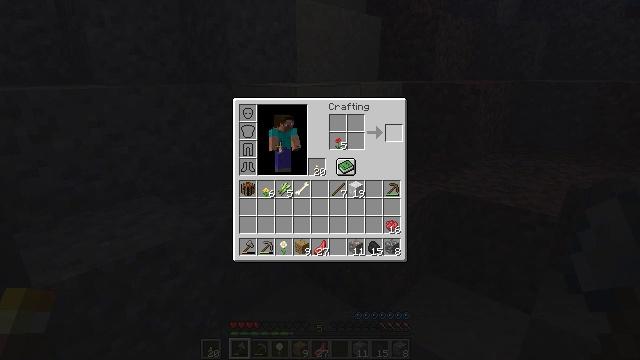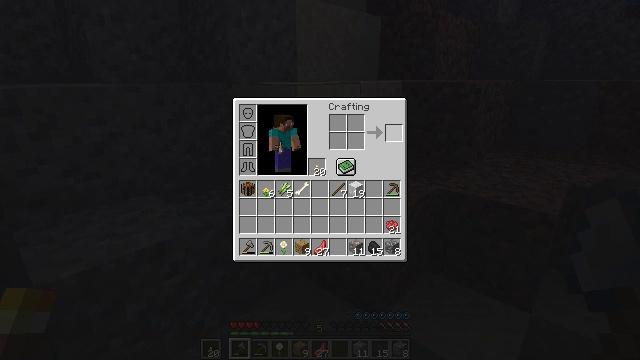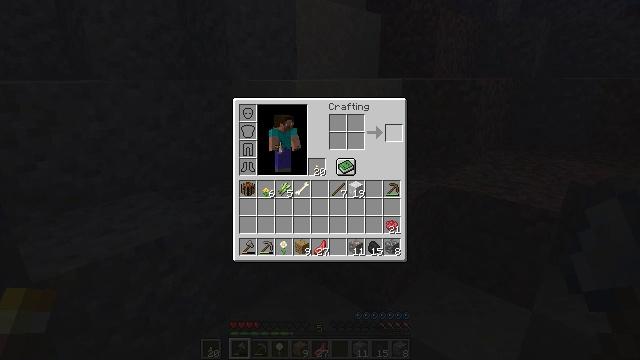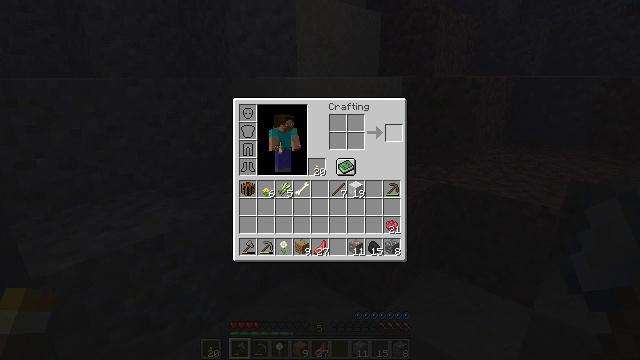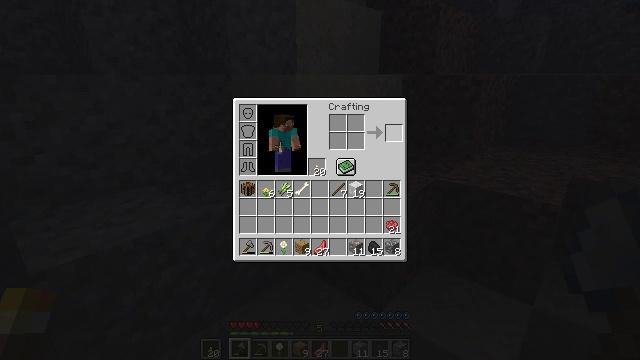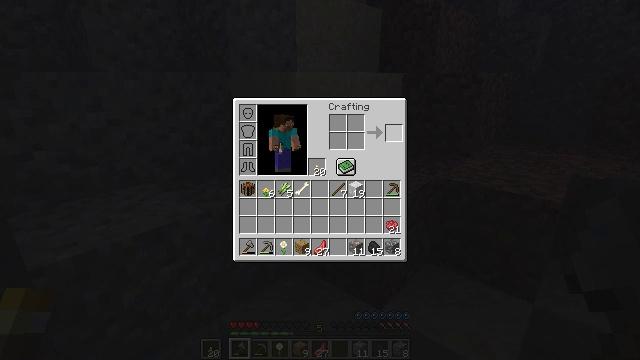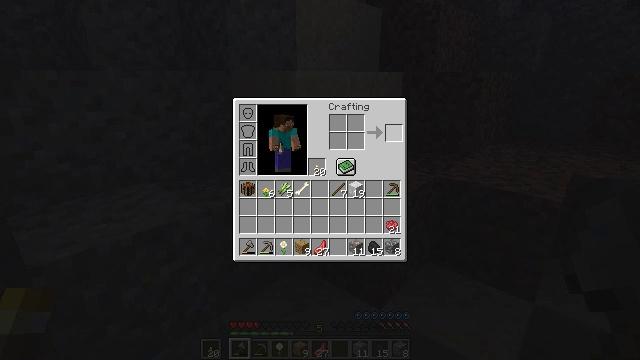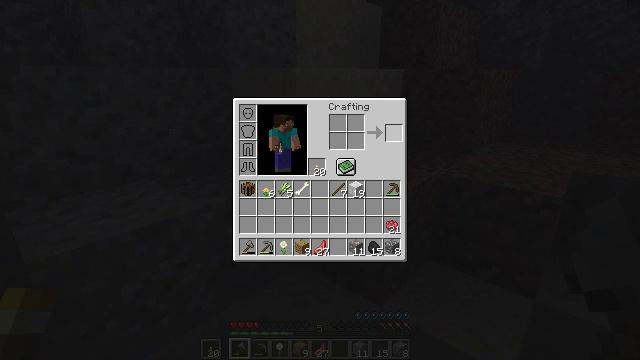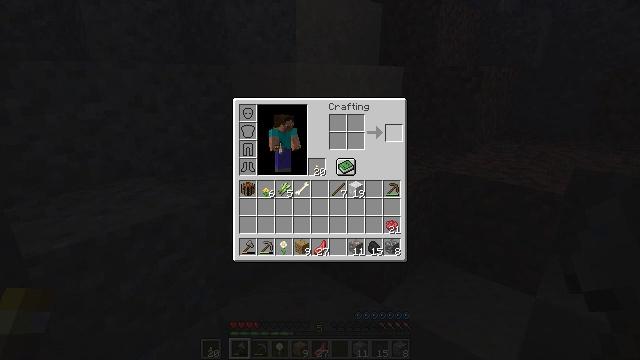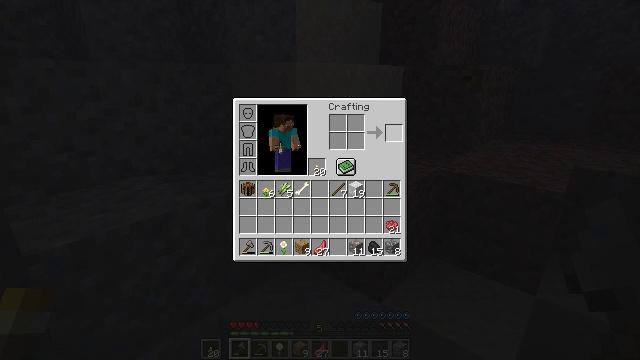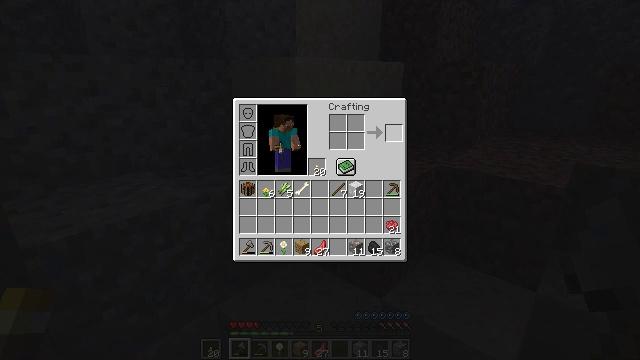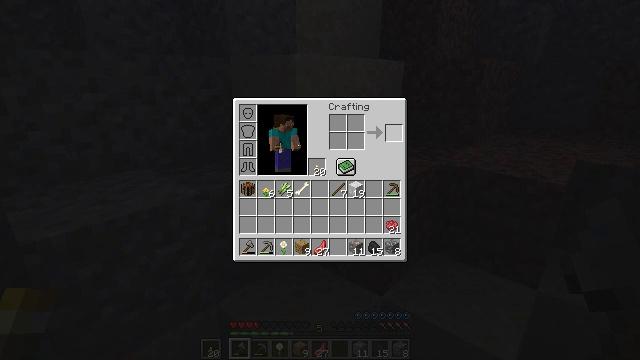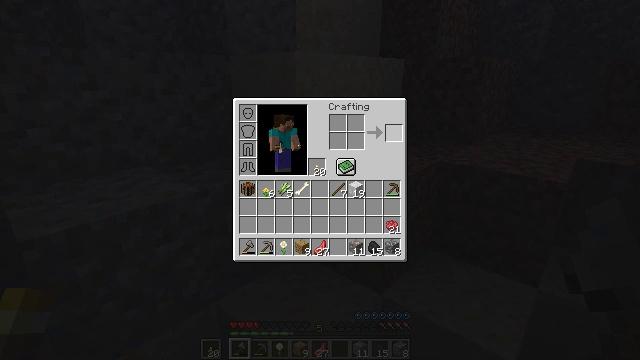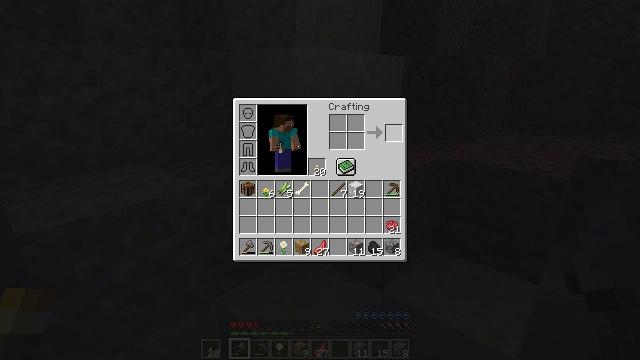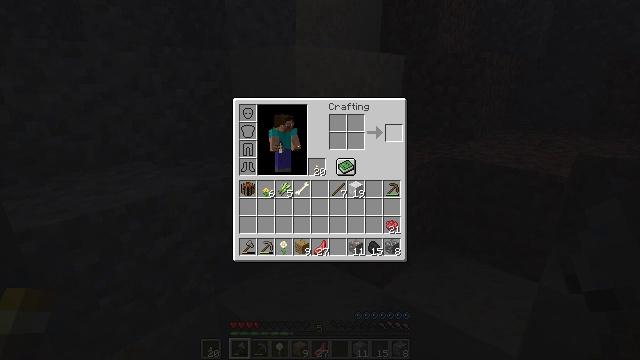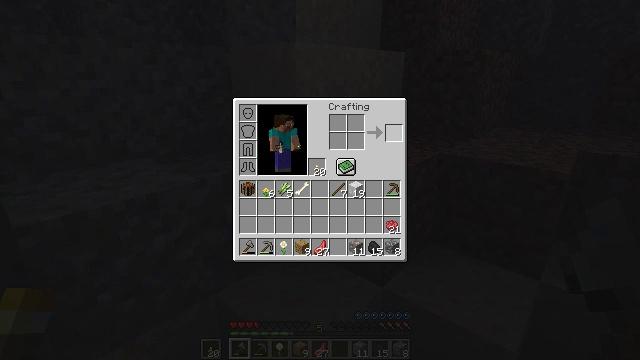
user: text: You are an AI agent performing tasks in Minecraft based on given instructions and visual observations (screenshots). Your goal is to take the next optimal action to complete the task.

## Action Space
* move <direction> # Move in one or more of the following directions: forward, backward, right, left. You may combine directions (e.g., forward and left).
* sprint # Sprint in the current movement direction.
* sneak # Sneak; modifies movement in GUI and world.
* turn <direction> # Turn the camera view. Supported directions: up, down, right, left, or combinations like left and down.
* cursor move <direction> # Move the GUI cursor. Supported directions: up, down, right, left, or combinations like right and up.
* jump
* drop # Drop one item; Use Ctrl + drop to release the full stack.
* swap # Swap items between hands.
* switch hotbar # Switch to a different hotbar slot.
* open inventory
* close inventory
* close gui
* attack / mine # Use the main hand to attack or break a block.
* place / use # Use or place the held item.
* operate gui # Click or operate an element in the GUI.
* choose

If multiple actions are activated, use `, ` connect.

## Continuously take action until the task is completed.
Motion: motion action
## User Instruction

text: Craft yellow dye.
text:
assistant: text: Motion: sneak, operate gui, open gui
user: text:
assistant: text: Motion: sneak, operate gui
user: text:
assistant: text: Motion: sneak, operate gui
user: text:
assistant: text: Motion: sneak
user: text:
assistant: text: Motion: sneak
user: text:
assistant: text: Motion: sneak
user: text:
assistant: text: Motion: sneak
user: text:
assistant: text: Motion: no_op
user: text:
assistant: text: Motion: no_op
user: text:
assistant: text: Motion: no_op
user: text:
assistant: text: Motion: no_op
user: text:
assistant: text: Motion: no_op
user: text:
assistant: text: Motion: no_op
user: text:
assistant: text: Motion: no_op
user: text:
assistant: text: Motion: no_op
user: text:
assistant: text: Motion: no_op
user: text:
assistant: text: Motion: no_op
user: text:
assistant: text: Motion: no_op
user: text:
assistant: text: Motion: no_op
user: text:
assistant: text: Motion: no_op
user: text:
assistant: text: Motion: no_op
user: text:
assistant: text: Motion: close gui
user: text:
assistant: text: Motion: no_op
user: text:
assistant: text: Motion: no_op
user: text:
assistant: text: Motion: no_op
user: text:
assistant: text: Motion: no_op
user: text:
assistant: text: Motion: move forward
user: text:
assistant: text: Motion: move forward
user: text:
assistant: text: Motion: move forward
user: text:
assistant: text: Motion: move forward